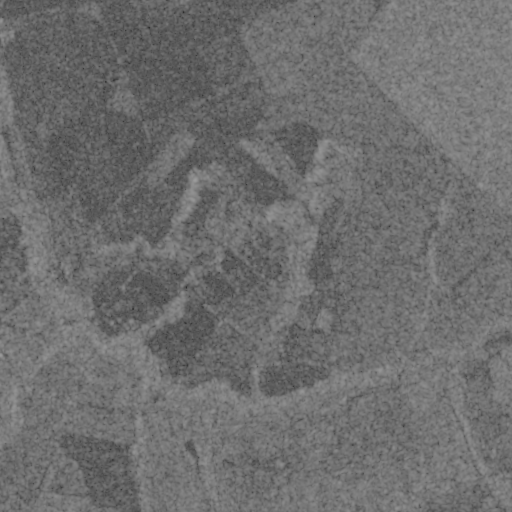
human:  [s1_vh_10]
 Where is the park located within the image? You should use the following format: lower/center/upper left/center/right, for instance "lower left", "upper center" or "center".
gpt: The park is located in the lower left of the image.
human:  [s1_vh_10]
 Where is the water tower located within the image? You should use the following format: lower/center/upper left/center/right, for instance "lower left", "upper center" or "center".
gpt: The water tower is located in the center right of the image.
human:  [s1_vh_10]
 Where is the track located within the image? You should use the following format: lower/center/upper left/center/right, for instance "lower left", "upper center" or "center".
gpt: There is no track in the image.

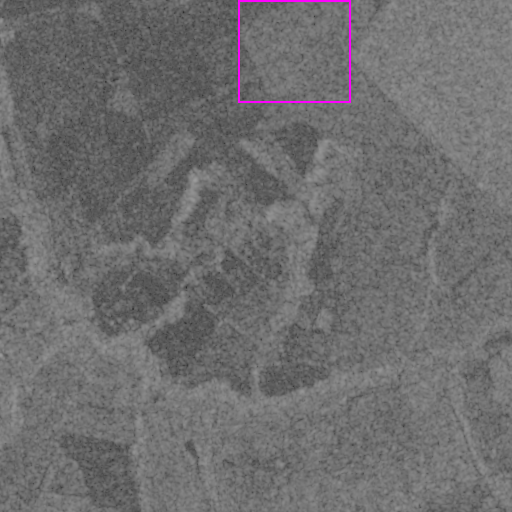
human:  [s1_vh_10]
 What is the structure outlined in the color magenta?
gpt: The structure outlined in magenta is a crop field.
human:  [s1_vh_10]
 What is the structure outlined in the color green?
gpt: There is no green outline.